Question:
I only change the search path to inform Xcode where opencv locates.
Here's my search paths:
'''
Framework search path: /usr/local/lib
Library search path: /usr/local/Cellar/opencv/2.4.11/lib
/usr/local/Cellar/opencv/2.4.11_1/lib
/user/local/lib
Header search path: /Applications/Xcode.app/Contents/Developer/Toolchains/XcodeDefault.xctoolchain/usr/include
/usr/local/include
'''
The errors:
'''
In file included from /Users/lilisun/Documents/opencv_projects/faceExtractor/faceExtractor/main.cpp:8:
In file included from /usr/local/include/opencv2/objdetect/objdetect.hpp:46:
In file included from /usr/local/include/opencv2/core/core.hpp:49:
In file included from /usr/local/include/opencv2/core/types_c.h:55:
In file included from /Applications/Xcode.app/Contents/Developer/Platforms/MacOSX.platform/Developer/SDKs/MacOSX10.10.sdk/usr/include/assert.h:44:
In file included from /usr/local/include/c++/5.1.0/tr1/stdlib.h:32:
In file included from /usr/local/include/c++/5.1.0/tr1/cstdlib:34:
/usr/local/include/c++/5.1.0/cstdlib:118:11: error: no member named 'div_t' in the global namespace
using ::div_t;
~~^
/usr/local/include/c++/5.1.0/cstdlib:119:11: error: no member named 'ldiv_t' in the global namespace
using ::ldiv_t;
~~^
/usr/local/include/c++/5.1.0/cstdlib:121:11: error: no member named 'abort' in the global namespace
using ::abort;
~~^
/usr/local/include/c++/5.1.0/cstdlib:122:11: error: no member named 'abs' in the global namespace
using ::abs;
~~^
/usr/local/include/c++/5.1.0/cstdlib:123:11: error: no member named 'atexit' in the global namespace
using ::atexit;
~~^
/usr/local/include/c++/5.1.0/cstdlib:129:11: error: no member named 'atof' in the global namespace
using ::atof;
~~^
/usr/local/include/c++/5.1.0/cstdlib:130:11: error: no member named 'atoi' in the global namespace
using ::atoi;
~~^
/usr/local/include/c++/5.1.0/cstdlib:131:11: error: no member named 'atol' in the global namespace
using ::atol;
~~^
/usr/local/include/c++/5.1.0/cstdlib:132:11: error: no member named 'bsearch' in the global namespace
using ::bsearch;
~~^
/usr/local/include/c++/5.1.0/cstdlib:133:11: error: no member named 'calloc' in the global namespace
using ::calloc;
~~^
/usr/local/include/c++/5.1.0/cstdlib:134:11: error: no member named 'div' in the global namespace
using ::div;
~~^
/usr/local/include/c++/5.1.0/cstdlib:135:11: error: no member named 'exit' in the global namespace
using ::exit;
~~^
/usr/local/include/c++/5.1.0/cstdlib:136:11: error: no member named 'free' in the global namespace
using ::free;
~~^
/usr/local/include/c++/5.1.0/cstdlib:137:11: error: no member named 'getenv' in the global namespace
using ::getenv;
~~^
/usr/local/include/c++/5.1.0/cstdlib:138:11: error: no member named 'labs' in the global namespace
using ::labs;
~~^
/usr/local/include/c++/5.1.0/cstdlib:139:11: error: no member named 'ldiv' in the global namespace
using ::ldiv;
~~^
/usr/local/include/c++/5.1.0/cstdlib:140:11: error: no member named 'malloc' in the global namespace
using ::malloc;
~~^
/usr/local/include/c++/5.1.0/cstdlib:142:11: error: no member named 'mblen' in the global namespace
using ::mblen;
~~^
/usr/local/include/c++/5.1.0/cstdlib:143:11: error: no member named 'mbstowcs' in the global namespace
using ::mbstowcs;
~~^
fatal error: too many errors emitted, stopping now [-ferror-limit=]
20 errors generated.
'''
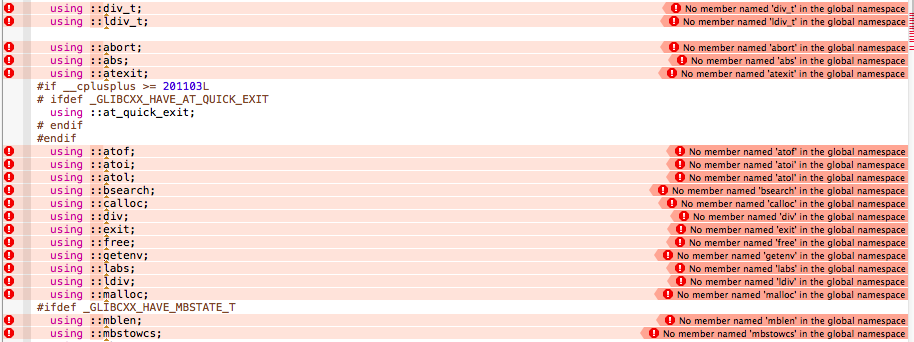
Answer: I find what mistake I made.
In the Header search path: I use '/usr/local/include' with recursive.
After I change it to
'/usr/local/include non-recursive'
'/usr/local/include/opencv non-recursive'
'/usr/local/include/opencv2 non-recursive'
It works. But I still don't know why the recursion version would cause errors.